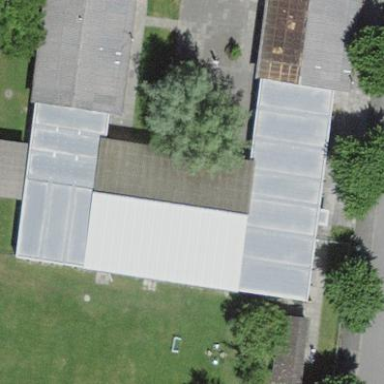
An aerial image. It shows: Kindergarten building.